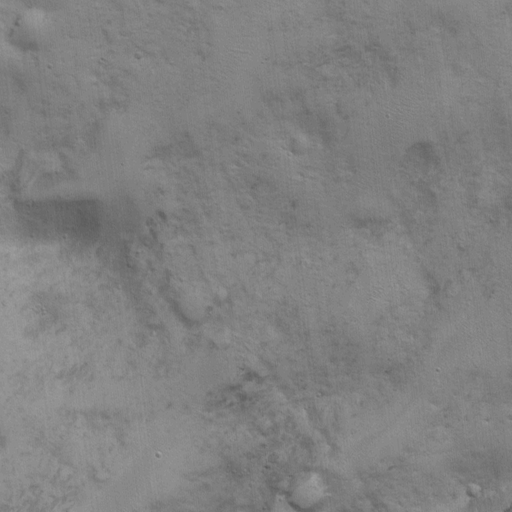
Classes present: Background